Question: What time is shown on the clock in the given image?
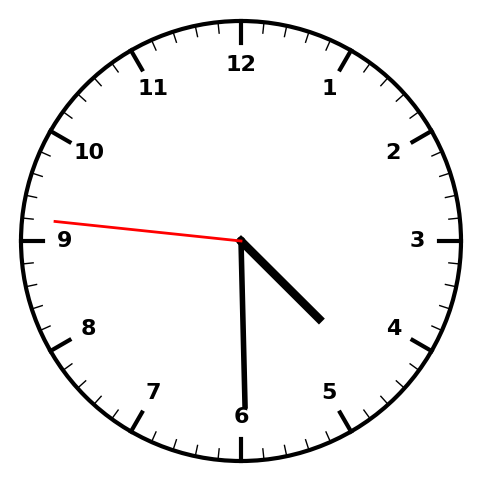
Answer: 04:29:46